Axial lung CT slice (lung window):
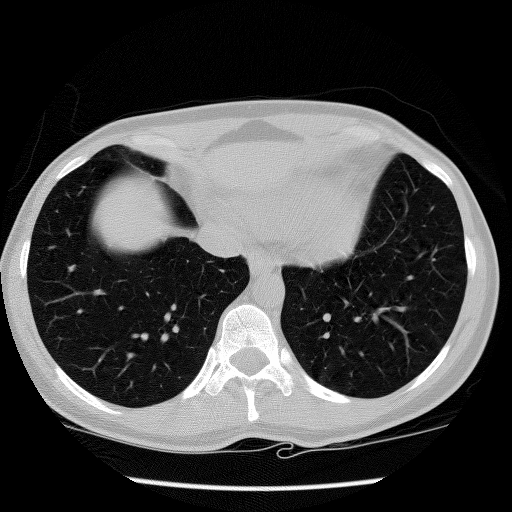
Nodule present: no